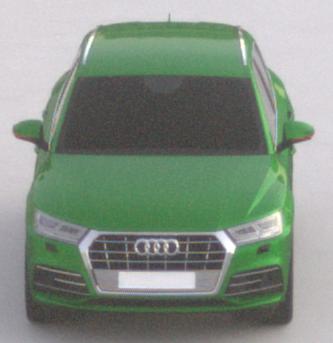
Make: Audi
Model: Q5 45 TFSI
Detailed model: Q5 (FY)
Model produced from: 2019/01
Model produced until: 2019/05
Doors: 5
Color: green
Road condition: dry road
Daytime: sunrise or sunset
Contrast: low contrast